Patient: sex M, age 42
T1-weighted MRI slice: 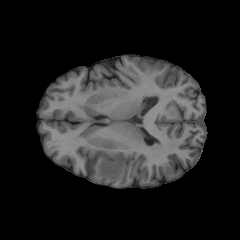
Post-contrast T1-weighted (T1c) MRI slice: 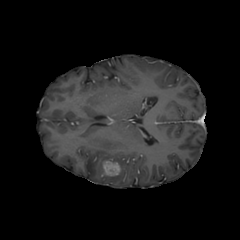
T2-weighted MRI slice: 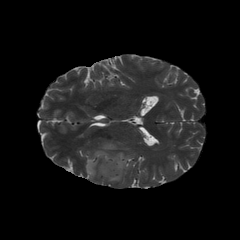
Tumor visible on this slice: yes
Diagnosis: Glioblastoma, IDH-wildtype
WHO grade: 4